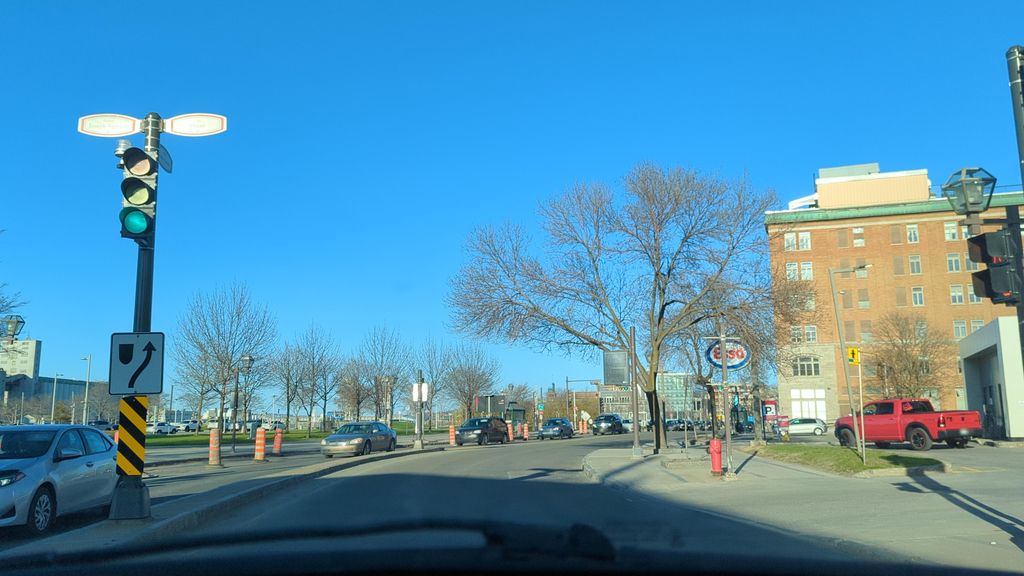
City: quebec_city